Question: I'm playing around with OpenGL vertex color. Basically, I drew a square consisted of 2 triangles. I were able to color up the 1st triangle the way I wanted, but the 2nd triangle didn't color up the way I expected. I have been researching the problem for the past 2 days but I couldn't figure it out so I'm asking for some guidance in here.
Here is my code:
'''
void Construct_Cube()
{
//---------------------
//Init cube's vertices
float Vertices_Temp[] =
{
0, 0, 0, //bottom-left corner
0, 1, 0, //top-left
1, 1, 0, //top-right
1, 0, 0 //bottom-right
};
for(int i = 0; i < (sizeof(Vertices_Temp) / sizeof(GLfloat)); i++)
{
Vertices_Cube.push_back(Vertices_Temp[i]);
}
//---------------------------
//Init cube's draw order list
int tempOrder[] = { 0, 1, 2, 0, 3, 2};
for(int i = 0; i < (sizeof(tempOrder) / sizeof(int)); i++)
{
drawOrder_Cube.push_back(tempOrder[i]);
}
//------------------
//Init cube's color
Color_Cube.resize(18);
//Color of each triangle (Red-Green-Yellow)
for(int i = 0; i < 18;)
{
Color_Cube[i++] = 1.0f;
Color_Cube[i++] = 0.0f;
Color_Cube[i++] = 0.0f;
Color_Cube[i++] = 0.0f;
Color_Cube[i++] = 1.0f;
Color_Cube[i++] = 0.0f;
Color_Cube[i++] = 1.0f;
Color_Cube[i++] = 1.0f;
Color_Cube[i++] = 0.0f;
}
glGenVertexArrays(1, &VAO_Cube);
glBindVertexArray(VAO_Cube);
//-------------------
//Buffer for vertices
glGenBuffers(1, &VBO_Cube_Vertices);
glBindBuffer(GL_ARRAY_BUFFER, VBO_Cube_Vertices);
glEnableVertexAttribArray(0);
//Passing CartesianSys coord data into the ARRAY_BUFFER
glBufferData(GL_ARRAY_BUFFER, (Vertices_Cube.size())*sizeof(float), &Vertices_Cube[0], GL_STATIC_DRAW);
glVertexAttribPointer((GLuint)0, 3, GL_FLOAT, GL_FALSE, 0, 0); //size = 3 (X,Y,Z)
//----------------
//Buffer for color
glGenBuffers(1, &VBO_Cube_Color);
glBindBuffer(GL_ARRAY_BUFFER, VBO_Cube_Color);
glEnableVertexAttribArray(1);
glBufferData(GL_ARRAY_BUFFER, (Color_Cube.size())*sizeof(float), &Color_Cube[0], GL_STATIC_DRAW);
glVertexAttribPointer((GLuint)1, 3, GL_FLOAT, GL_FALSE, 0, (void *)36); //size = 3 (R,G,B)
glBindVertexArray(0); //Unbind VAO
}
void draw()
{
glBindVertexArray(VAO_Cube); //Bind VAO
glDrawElements(GL_TRIANGLES, drawOrder_Cube.size(), GL_UNSIGNED_INT, &drawOrder_Cube[0]);
glBindVertexArray(0); //Unbind VAO
}
'''
This was what it looked like:

The 1st triangle had the correct colors: "Red, Green, Yellow" respectively at "Bottom left, Top left, Top right".
However, the 2nd triangle didn't have the correct color: "Red, Black, Yellow(?)" instead of "Red, Green, Yellow" at "Bottom left, Bottom right, Top right".
Initially, I thought maybe I missed some color values in the color array (hence, it appeared "Black" since "0" is the default value). However, my color array (Color_Cube[]) was properly initialized: 18 color elements for the 6 vertices of my square.
However, after playing with the color array a bit, I noticed something weird:
If I only initialize the first 9 elements of the array, my square turned all black!
'''
for(int i = 0; i < 9;)
{
Color_Cube[i++] = 1.0f;
Color_Cube[i++] = 0.0f;
Color_Cube[i++] = 0.0f;
Color_Cube[i++] = 0.0f;
Color_Cube[i++] = 1.0f;
Color_Cube[i++] = 0.0f;
Color_Cube[i++] = 1.0f;
Color_Cube[i++] = 1.0f;
Color_Cube[i++] = 0.0f;
}
'''
Why did it turn all black? Was it supposed to color up the 1st triangle?
Then, if I initialize the last 9 elements of the array, the square colored up exactly like it was before (1st triangle has the correct color, but not the 2nd triangle)
'''
for(int i = 9; i < 18;)
{
Color_Cube[i++] = 1.0f;
Color_Cube[i++] = 0.0f;
Color_Cube[i++] = 0.0f;
Color_Cube[i++] = 0.0f;
Color_Cube[i++] = 1.0f;
Color_Cube[i++] = 0.0f;
Color_Cube[i++] = 1.0f;
Color_Cube[i++] = 1.0f;
Color_Cube[i++] = 0.0f;
}
'''
Why did it color up both triangles when I only passed in color for the last 3 vertices? Was it supposed to make the 1st triangle black and the 2nd triangle "Red, Green, Yellow"?
It seemed like the first 9 elements of the color array were totally ignored. Why???
So, I was stumped there. I thought maybe I made a mistake in the offset values of glVertexAttribPointer(). However, after double checking those functions, I didn't see any thing wrong, or maybe I'm missing something:
'''
//Buffer for vertices
glEnableVertexAttribArray(0);
glVertexAttribPointer((GLuint)0, 3, GL_FLOAT, GL_FALSE, 0, 0);
//Buffer for color
glEnableVertexAttribArray(1);
glVertexAttribPointer((GLuint)1, 3, GL_FLOAT, GL_FALSE, 0, (void *)36);
'''
I'm not using the alpha value, so I have 18 floats total in the vertex array (first 9 floats are the triangle coordinates and last 9 floats are the triangle color. The vertex array starts at location 0, while the color array starts at location 36).
What am I missing here? For the past 2 days, I couldn't figure out what went wrong, so I came here asking for some pointer and guidance.
Thank you in advance.
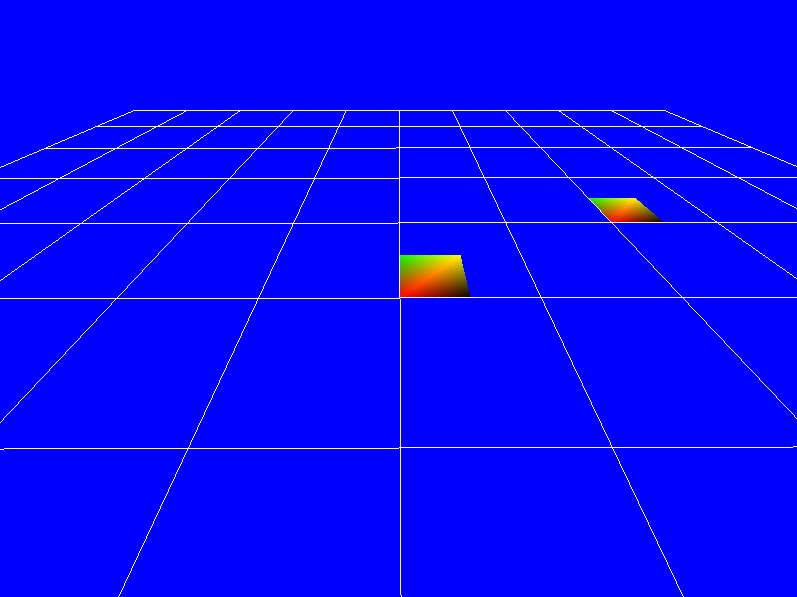
Answer: When you call glVertexAttribPointer for the colors, the last parameter (pointer) should be 0 in your case. Pointer will be the offset in bytes from the beginning of the color buffer (not the vertex array) to the start of the significant data. The colors in Color_Cube start at byte 0.
When you specify a pointer of 36 bytes, you are saying that the color data starts at the 36th byte of Color_Cube, which is actually the 4th color. There are only 3 colors from this point on. That is why one corner is black: there is no color for that vertex. When you initialized Color_Cube with only the first three colors, there were no more colors from the 36th byte onward, and the whole square turned black.
Also:
Vertices_Cube has 12 elements, but Color_Cube has 18.
Since you only have four vertices in Vertices_Cube, you should have only four colors in Color_Cube, since you are using the same index buffer to refer to the vertex and color buffers.